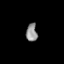
Tissue: prostate
Cell type: T cells
Senescence score: 0.7535
Nuclear area (px): 196
Mean DAPI intensity: 144.046